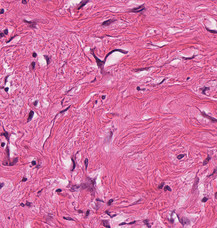
Tumor epithelial tissue: no
Tumor-associated stroma tissue: yes
Normal tissue: no